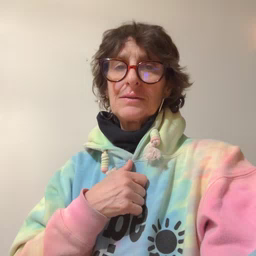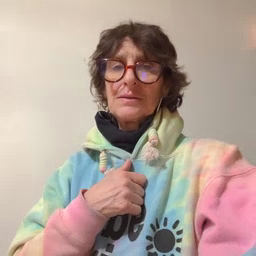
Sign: scissors